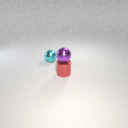
small red metal cylinder below small purple metal sphere